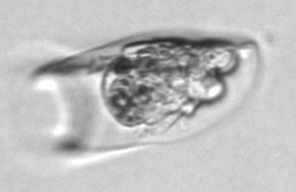
Label: Tintinnina